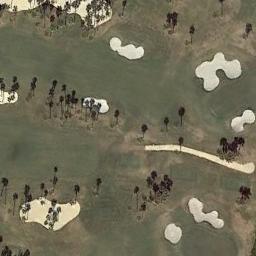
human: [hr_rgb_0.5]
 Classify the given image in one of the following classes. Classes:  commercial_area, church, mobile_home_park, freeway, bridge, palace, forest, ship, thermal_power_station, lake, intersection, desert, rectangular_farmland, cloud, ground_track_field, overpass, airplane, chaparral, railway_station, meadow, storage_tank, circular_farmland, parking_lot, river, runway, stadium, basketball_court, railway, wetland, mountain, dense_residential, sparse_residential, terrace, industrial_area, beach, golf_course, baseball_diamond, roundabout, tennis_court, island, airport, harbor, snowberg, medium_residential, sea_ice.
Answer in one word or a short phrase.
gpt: golf_course